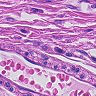
Metastatic tissue present: no